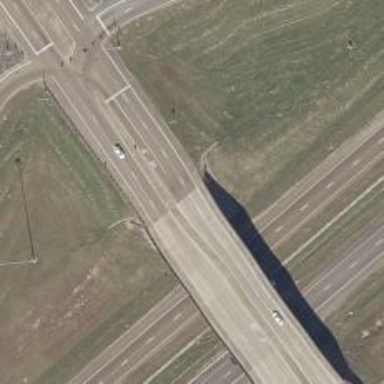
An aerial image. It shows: Tertiary road with bridge.